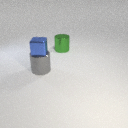
large green metal cylinder behind large gray metal cylinder